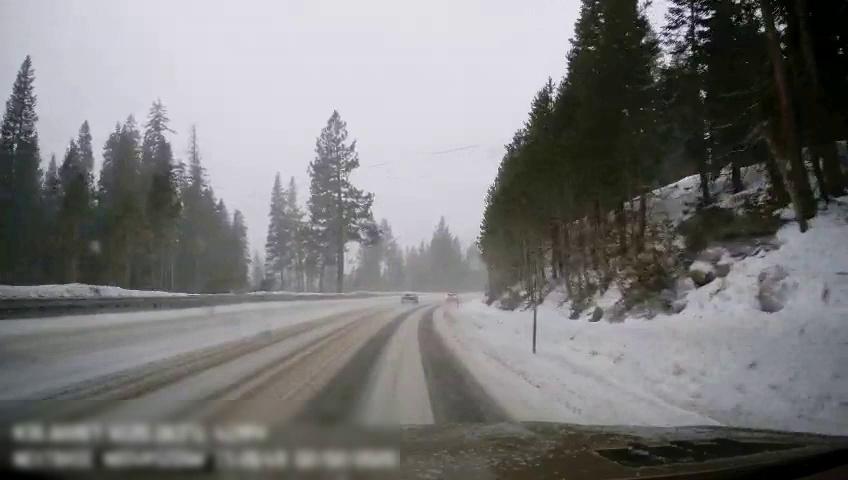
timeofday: Day
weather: Snowy
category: Drivable Space
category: Vehicles | Car
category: Vehicles | SUV